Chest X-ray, AP view. Patient: 55 years old, sex M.
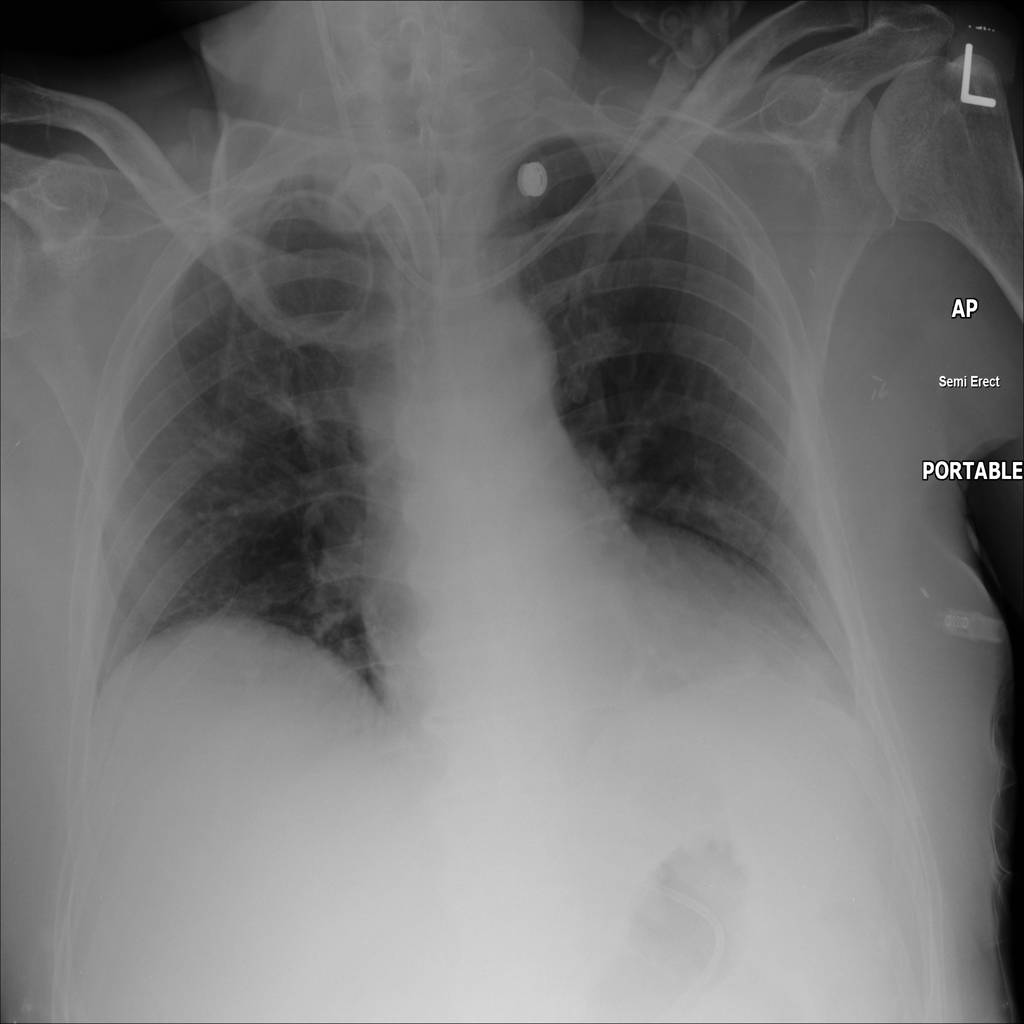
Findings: No Finding